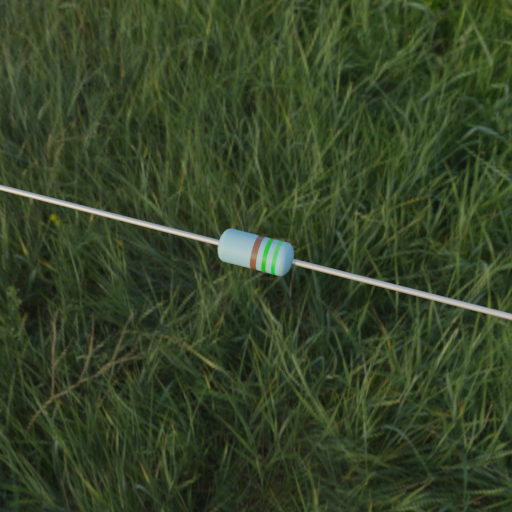
Resistor colour bands (in order): brown, green, green